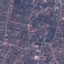
Land use / land cover: Residential